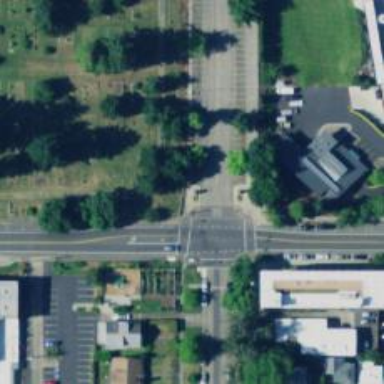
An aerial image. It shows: Solid stop line on the road.